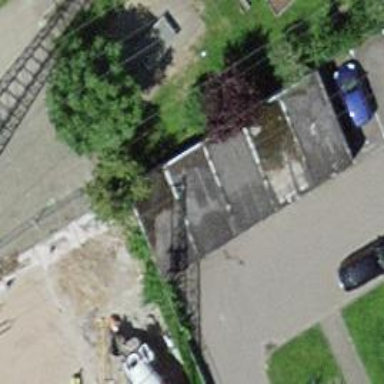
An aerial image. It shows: Group of garages.